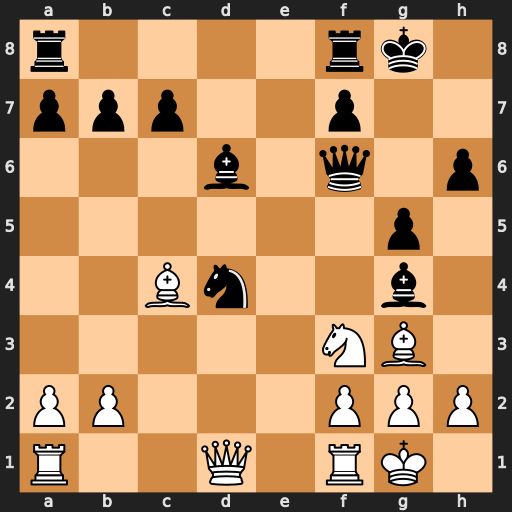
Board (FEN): r4rk1/ppp2p2/3b1q1p/6p1/2Bn2b1/5NB1/PP3PPP/R2Q1RK1
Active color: w
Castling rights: -
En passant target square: -
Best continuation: Qxd4 Qxd4 Nxd4